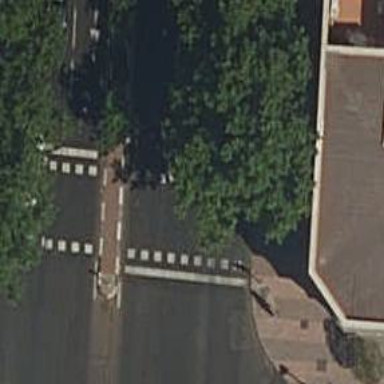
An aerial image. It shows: Road with traffic signals at the crossing.